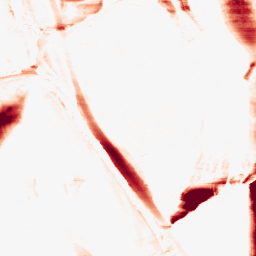
Category: morphological
Decomposition family: morphological_ellipse
Decomposition parameters: operation: opening
width: 5
height: 50
Upsampling method: bspline
Upsampling parameters: scale: 2
Upsampling scale: 2